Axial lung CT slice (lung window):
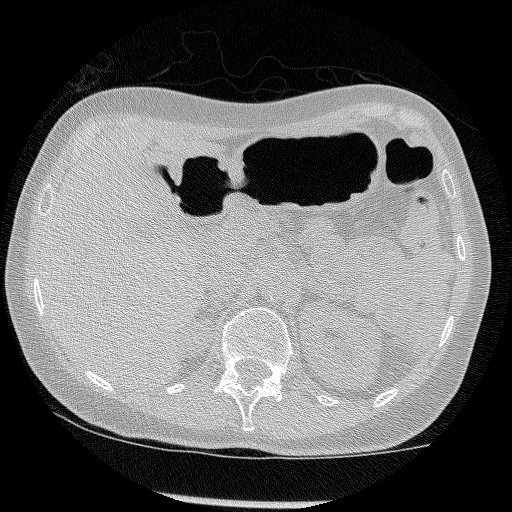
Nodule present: no